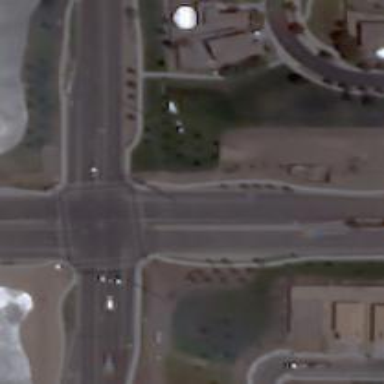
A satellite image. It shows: Crossing on the road.